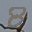
Label: 8